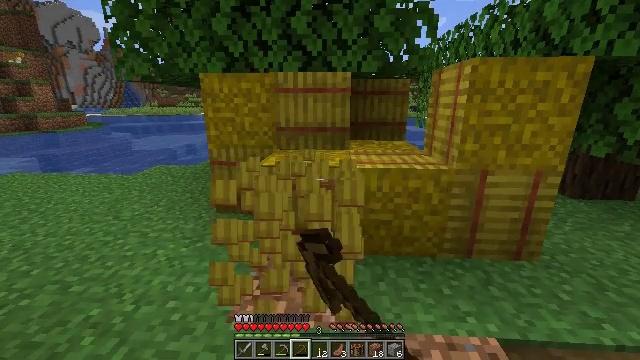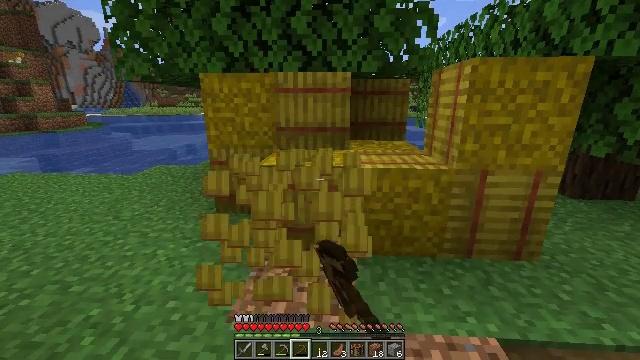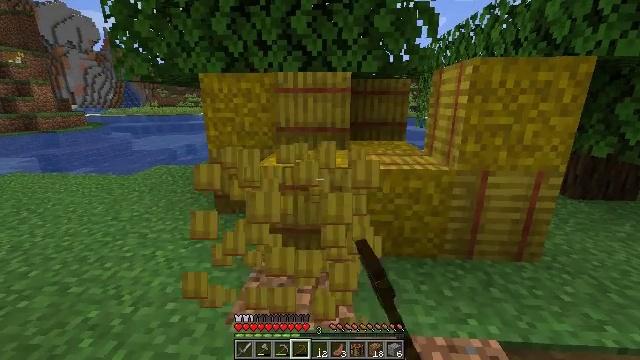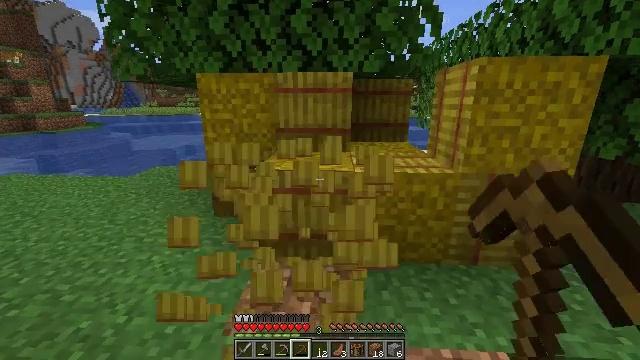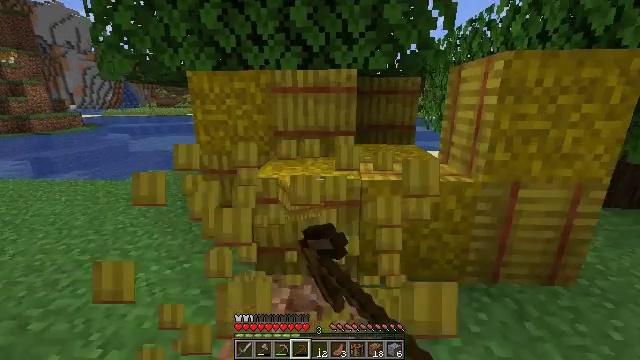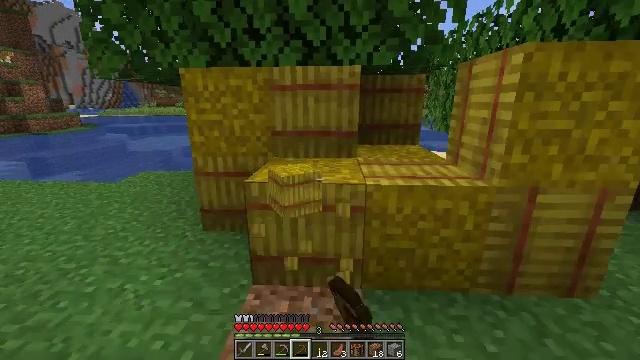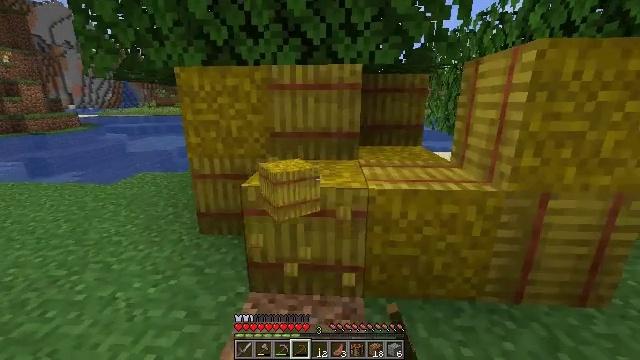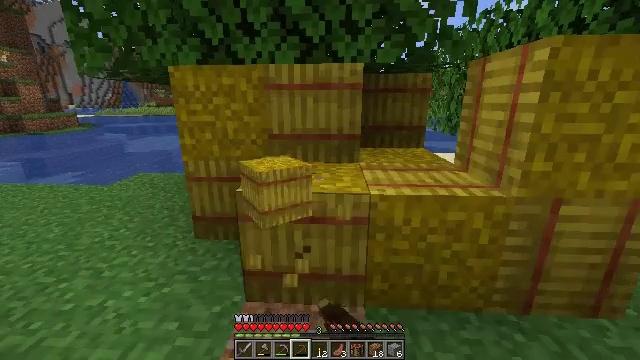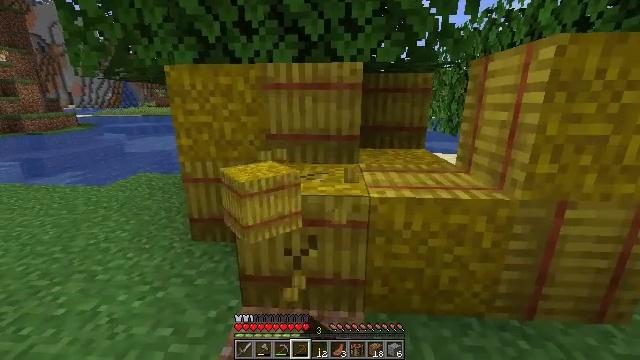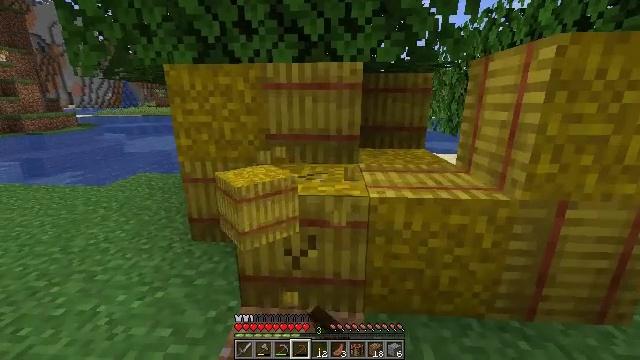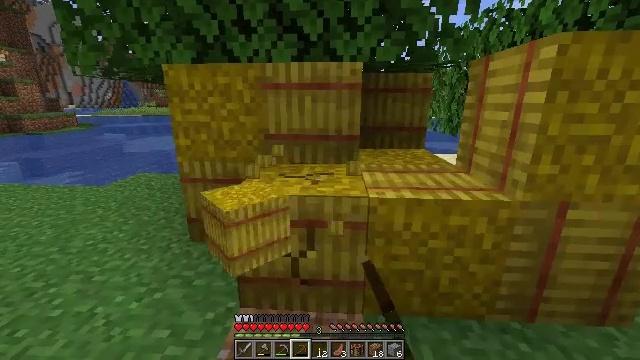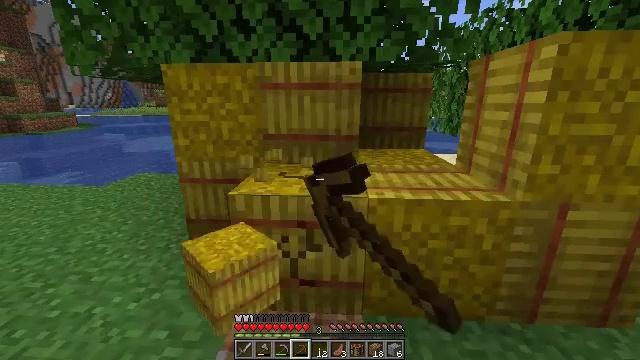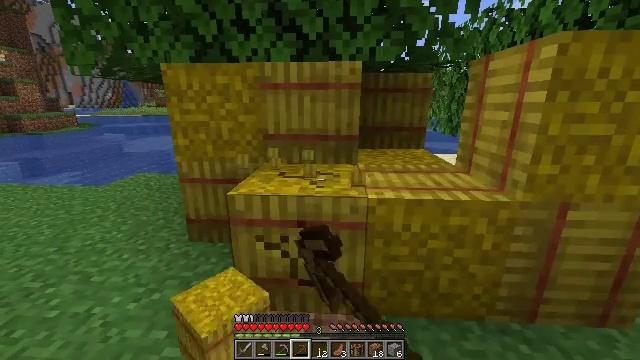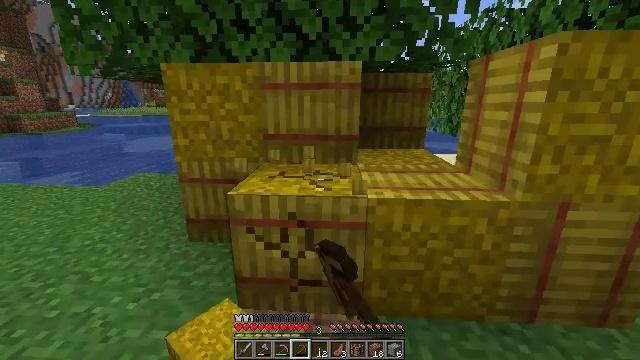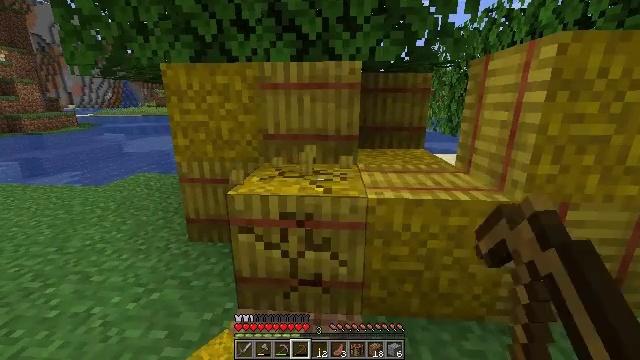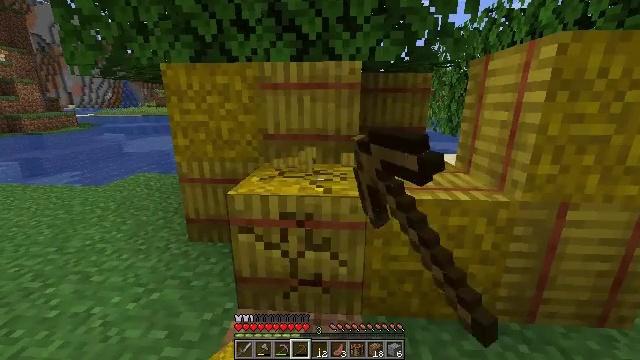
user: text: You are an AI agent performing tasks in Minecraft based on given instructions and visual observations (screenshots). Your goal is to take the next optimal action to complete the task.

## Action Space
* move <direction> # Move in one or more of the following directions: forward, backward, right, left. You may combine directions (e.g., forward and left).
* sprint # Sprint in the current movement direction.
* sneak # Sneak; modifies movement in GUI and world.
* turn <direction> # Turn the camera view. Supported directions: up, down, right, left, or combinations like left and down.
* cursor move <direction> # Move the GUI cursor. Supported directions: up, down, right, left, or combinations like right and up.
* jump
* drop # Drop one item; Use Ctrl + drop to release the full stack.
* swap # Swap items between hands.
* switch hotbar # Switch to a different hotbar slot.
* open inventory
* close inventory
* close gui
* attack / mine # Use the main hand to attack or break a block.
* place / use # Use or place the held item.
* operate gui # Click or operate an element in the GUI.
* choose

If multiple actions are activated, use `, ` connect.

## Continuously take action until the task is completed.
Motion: motion action
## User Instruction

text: Mine a hay block from the field.
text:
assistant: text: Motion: attack / mine
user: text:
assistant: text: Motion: move forward, attack / mine
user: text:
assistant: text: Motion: move forward, attack / mine
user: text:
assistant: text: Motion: move forward, attack / mine
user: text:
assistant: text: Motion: move forward, attack / mine
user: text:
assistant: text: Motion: attack / mine
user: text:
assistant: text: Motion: attack / mine
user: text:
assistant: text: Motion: attack / mine
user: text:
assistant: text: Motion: attack / mine
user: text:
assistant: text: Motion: attack / mine
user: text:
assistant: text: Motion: attack / mine
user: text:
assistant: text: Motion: attack / mine
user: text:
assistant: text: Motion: attack / mine
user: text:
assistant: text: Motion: attack / mine
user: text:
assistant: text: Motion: attack / mine
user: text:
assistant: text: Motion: attack / mine
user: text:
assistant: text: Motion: attack / mine
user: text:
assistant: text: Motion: attack / mine
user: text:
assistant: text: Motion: attack / mine
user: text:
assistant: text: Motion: attack / mine
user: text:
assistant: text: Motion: attack / mine
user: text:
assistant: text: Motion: move left, turn up, attack / mine
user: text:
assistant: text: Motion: move forward and move left, turn right and up, attack / mine
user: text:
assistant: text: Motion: move forward and move left, turn right and up, attack / mine
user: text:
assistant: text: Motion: move forward and move left, turn right and up, attack / mine
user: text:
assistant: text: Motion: move forward, attack / mine
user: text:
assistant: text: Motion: attack / mine
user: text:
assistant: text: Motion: attack / mine
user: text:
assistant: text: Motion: attack / mine
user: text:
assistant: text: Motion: attack / mine